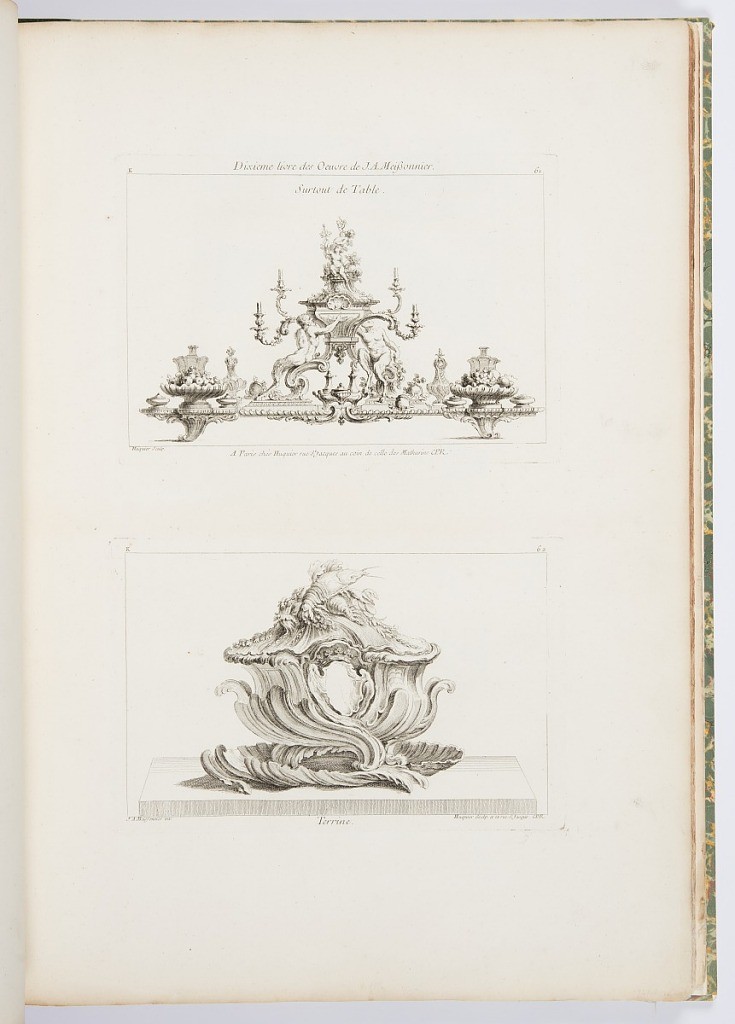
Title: Dixieme livre des oeuvres de J.A. Meissonnier, Surtout de Table/Terrine [Tenth Series of Designs from the work of J.A. Meissonnier, Table Centerpiece/Tureen], pl. 61 in Oeuvre de Juste-Aurele Meissonnier
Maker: Juste-Aurèle Meissonnier, French, b. Italy, 1695–1750
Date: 1742–48
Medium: Etching on off-white laid paper
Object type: Print
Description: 1921-6-212-24-a: Elaborate table centerpiece consisting of central ...;     1921-6-212-24-b: Covered tureen on stand. Cover is dominated by a l...